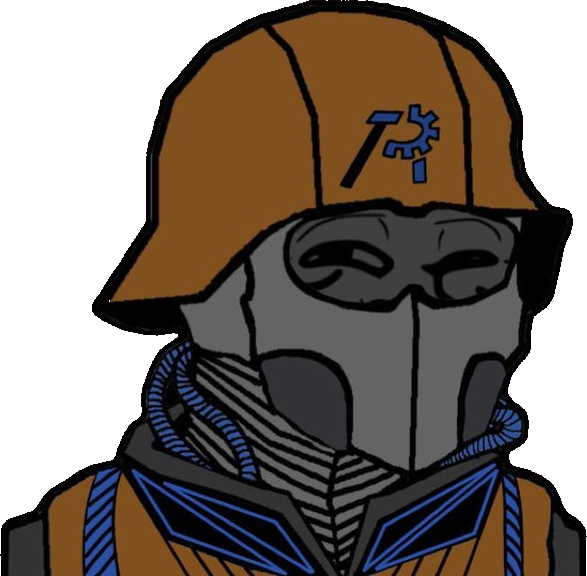
Label: 5_Smugjak